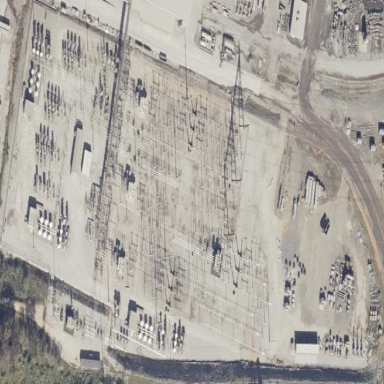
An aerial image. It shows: Industrial power substation enclosed by fence.